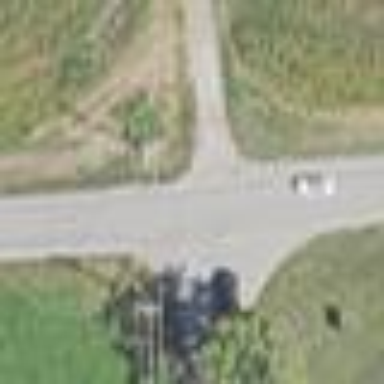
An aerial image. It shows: Tertiary road that leads to roundabout.